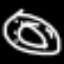
Label: donut